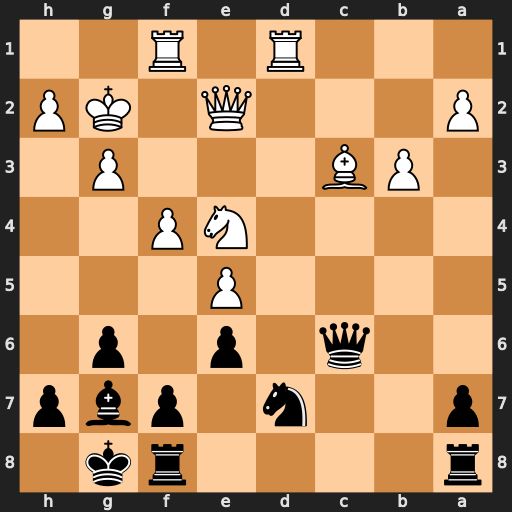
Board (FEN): r4rk1/p2n1pbp/2q1p1p1/4P3/4NP2/1PB3P1/P3Q1KP/3R1R2
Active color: b
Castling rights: -
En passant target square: -
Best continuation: Nc5 Qc4 Qxe4+ Qxe4 Nxe4